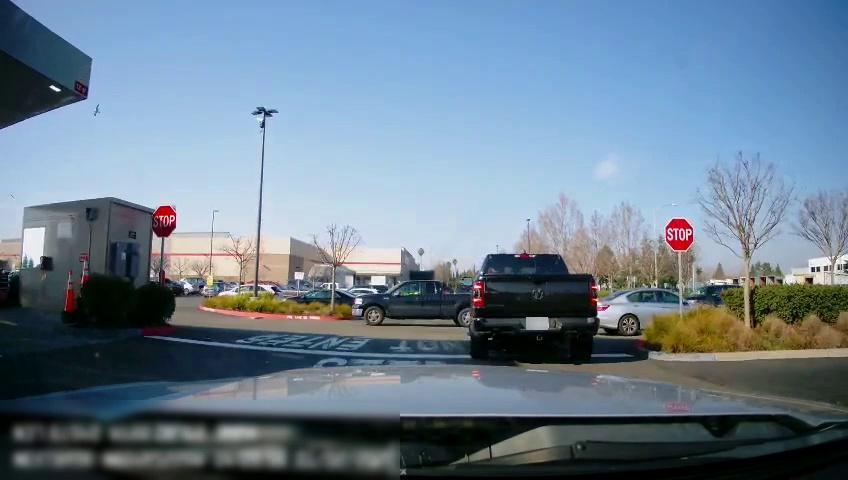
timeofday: Day
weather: Sunny
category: Drivable Space
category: Vehicles | Truck
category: Vehicles | Car
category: Vehicles | Truck
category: Vehicles | Car
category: Vehicles | Car
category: Vehicles | Car
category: Vehicles | Car
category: Vehicles | SUV
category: Vehicles | Truck
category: Vehicles | Truck
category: Vehicles | Car
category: Vehicles | SUV
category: Traffic | Signs
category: Traffic | Signs
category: Traffic | Signs